Aerial crown-view tile of a tropical tree (Barro Colorado Island, Panama), acquired 20250414:
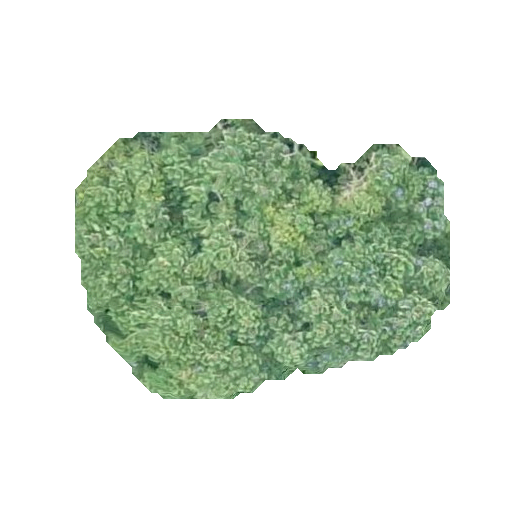
Species: Jacaranda copaia
GBIF accepted scientific name: Jacaranda copaia
Crown area: 120.321 m²